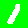
Digit: 1